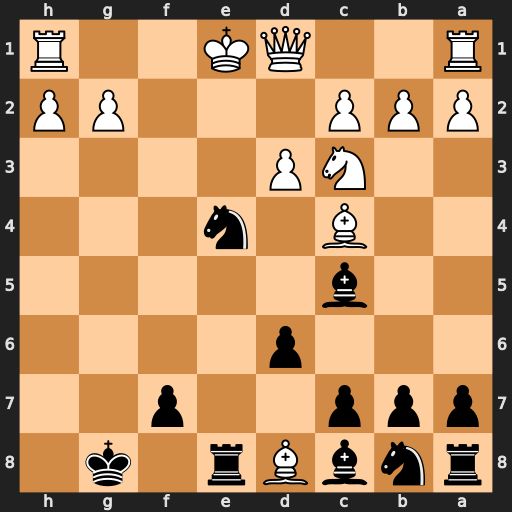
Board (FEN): rnbBr1k1/ppp2p2/3p4/2b5/2B1n3/2NP4/PPP3PP/R2QK2R
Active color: b
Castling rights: KQ
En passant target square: -
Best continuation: Nxc3+ Kd2 Nxd1